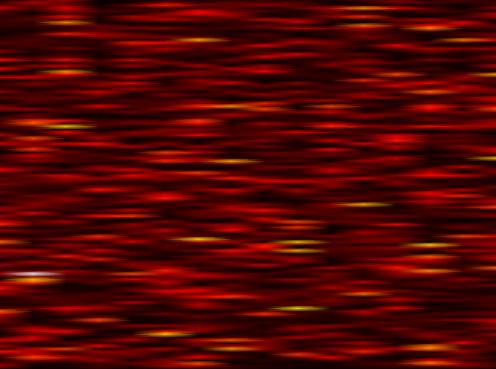
Label: UFMC